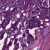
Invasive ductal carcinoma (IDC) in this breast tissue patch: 0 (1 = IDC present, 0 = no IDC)